Question: I'm experimenting with Canvas, placing tokens of different colors on a grid, and trying to remove them.
I'm currently trying to remove the token by drawing a circle of the exact same dimensions in white over the token. This is leaving a "ghostly ring" (single pixel outline) where the original circle was, that disappears with successive applications of the white circle.

The circle in 2, -1 is originally drawn, and not at all overpainted. The circle in 3, -1 has been overpainted once, the circle in 4, -1 has been overpainted twice, and so on to 7, -1.
This behavior occurs in both Chrome and Firefox 3.6
My code follows.
'''
function placeToken(e) {
var click = getClick(e);
var gridCord = getGridCord(click);
var canvas = e.currentTarget;
var ctx = canvas.getContext(CONTEXT_NAME);
ctx.fillStyle = color;
ctx.strokeStyle = color; //tried with and without this line, no effect
x = (gridCord.x * spacing) + (spacing / 2);
y = (gridCord.y * spacing) + (spacing / 2);
ctx.beginPath();
ctx.arc(x, y, (spacing - tokenEdge) / 2, 0, Math.PI * 2, true);
ctx.closePath();
ctx.fill();
ctx.stroke(); //tried with and without this line. Same result
};
'''
Why does canvas leave this Ghostly ring, and how can I get rid of it?
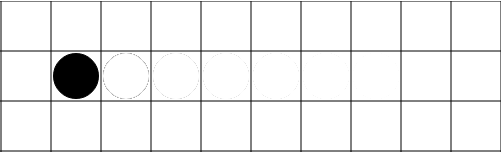
Answer: In short, antialiasing. The pixels on the edge of that circle are being painted with less than 100% opacity. This isn't unique to canvas. Back in the day, Windows applications written and tested before Windows graphics APIs did antialiasing would leave ghostly boundaries when run on versions of Windows that did antialiasing.
You just have to paint a completely opaque white rectangle over it. Since a rectangle doesn't have curved edges, every pixel will be either completely painted white or unaffected -- you won't get antialiasing.